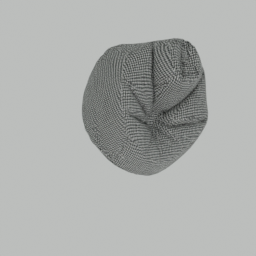
Label: furniture